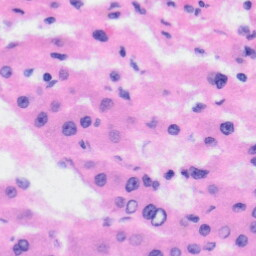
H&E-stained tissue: Liver